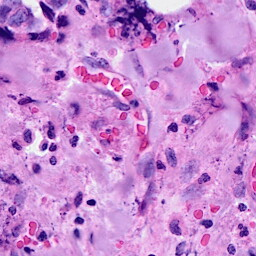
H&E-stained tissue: Breast